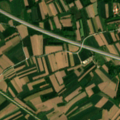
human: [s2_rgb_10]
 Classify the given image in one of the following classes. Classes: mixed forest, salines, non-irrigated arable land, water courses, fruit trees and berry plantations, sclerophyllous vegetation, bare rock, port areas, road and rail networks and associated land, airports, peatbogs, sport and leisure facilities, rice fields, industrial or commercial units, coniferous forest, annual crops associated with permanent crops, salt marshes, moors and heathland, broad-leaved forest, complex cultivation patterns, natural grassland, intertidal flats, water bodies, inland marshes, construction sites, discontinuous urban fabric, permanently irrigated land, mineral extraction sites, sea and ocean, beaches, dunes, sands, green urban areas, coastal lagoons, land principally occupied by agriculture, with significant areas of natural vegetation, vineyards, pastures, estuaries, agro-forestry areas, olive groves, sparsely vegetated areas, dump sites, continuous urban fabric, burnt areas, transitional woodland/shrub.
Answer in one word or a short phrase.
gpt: non-irrigated arable land, land principally occupied by agriculture, with significant areas of natural vegetation